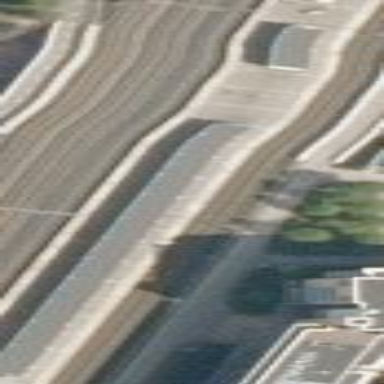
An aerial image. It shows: Paved platform for public transport. The platform is for railway services.